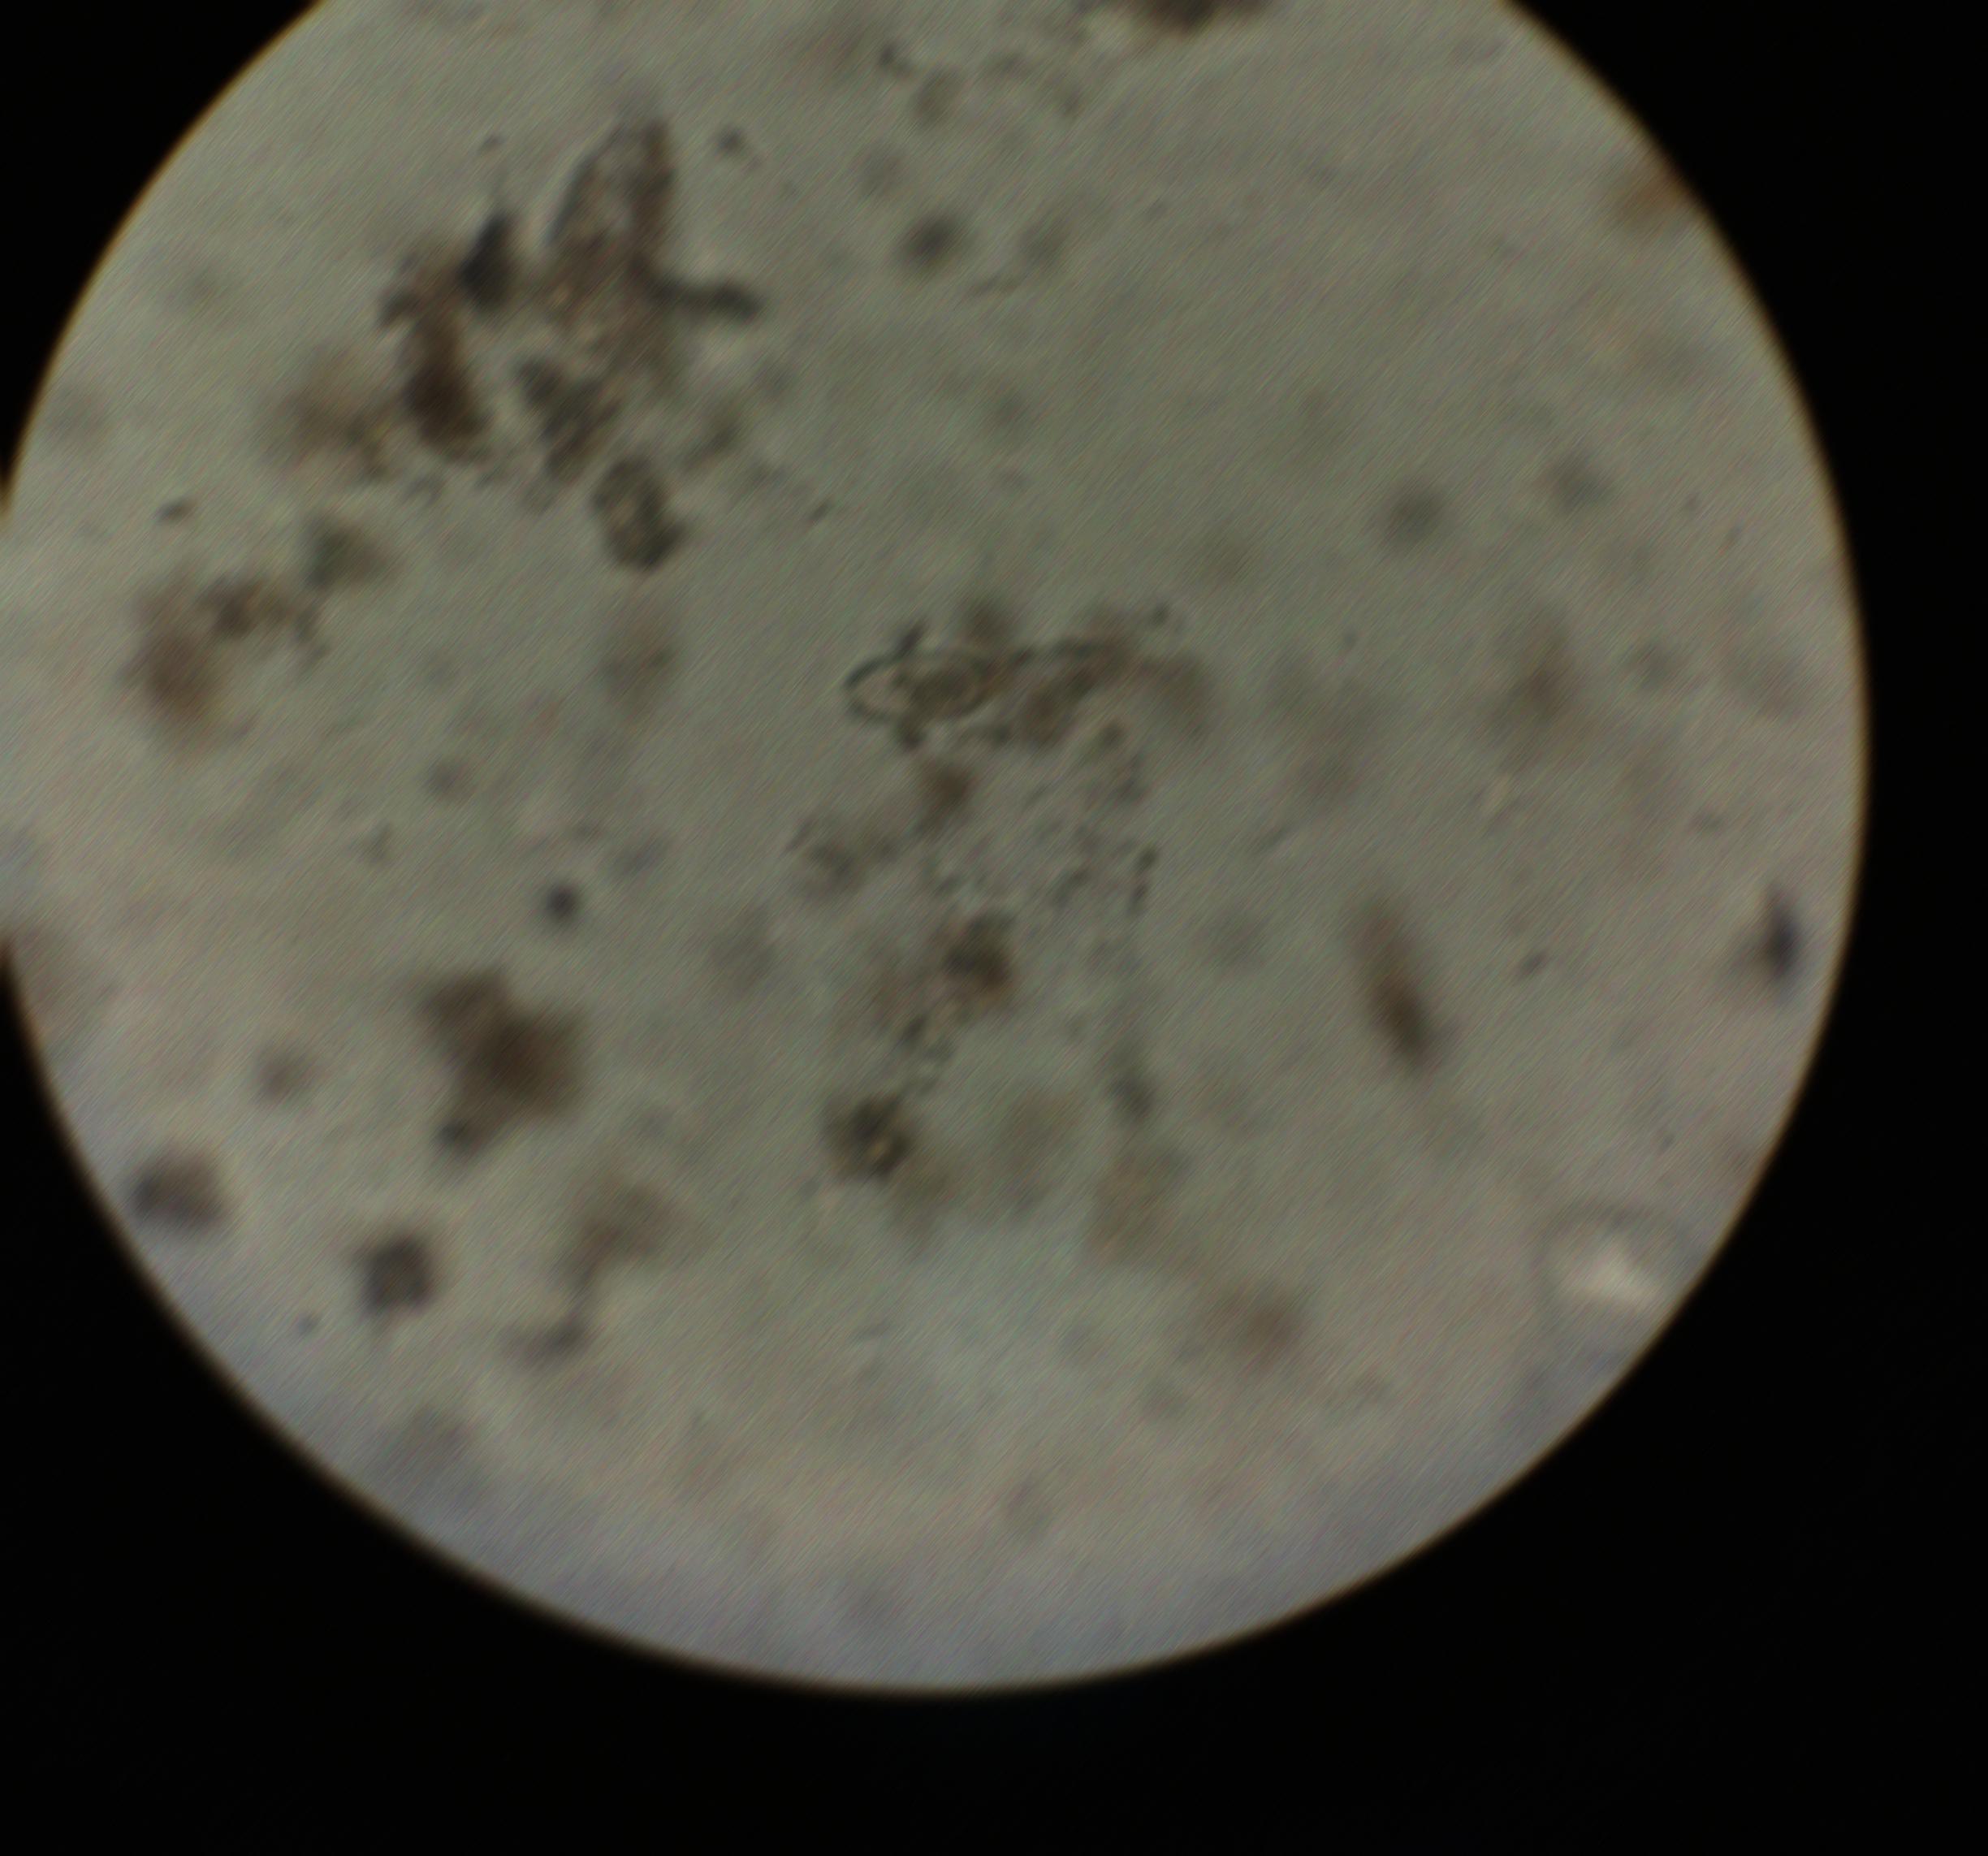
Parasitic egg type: Capillaria philippinensis